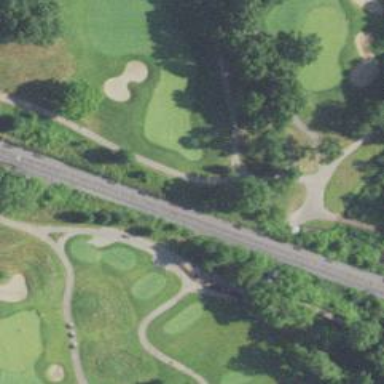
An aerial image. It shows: Path for both roads and golfers.